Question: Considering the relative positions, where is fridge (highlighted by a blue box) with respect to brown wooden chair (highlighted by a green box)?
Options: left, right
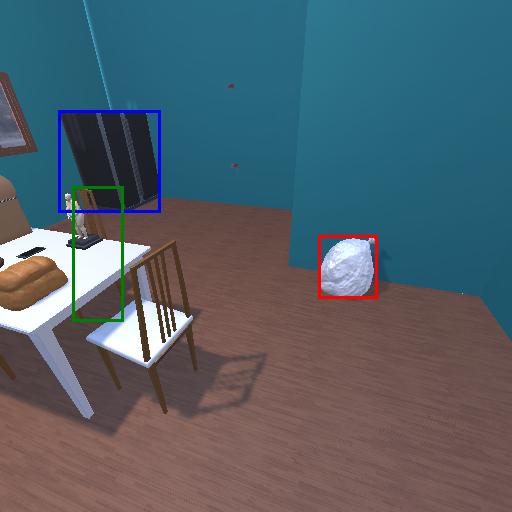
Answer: left